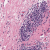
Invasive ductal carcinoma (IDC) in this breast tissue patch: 0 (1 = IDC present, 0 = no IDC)